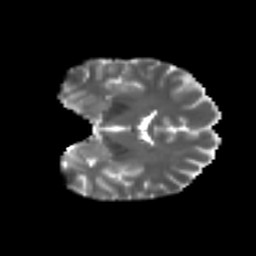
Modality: T2w
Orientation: coronal
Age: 30
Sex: female
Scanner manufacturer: ge
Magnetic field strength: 3 T
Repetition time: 7.8 s
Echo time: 0.061 s